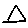
Label: triangle